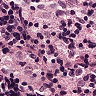
Metastatic tissue present: no